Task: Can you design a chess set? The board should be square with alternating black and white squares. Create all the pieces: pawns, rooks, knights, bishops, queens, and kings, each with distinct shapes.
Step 2882:
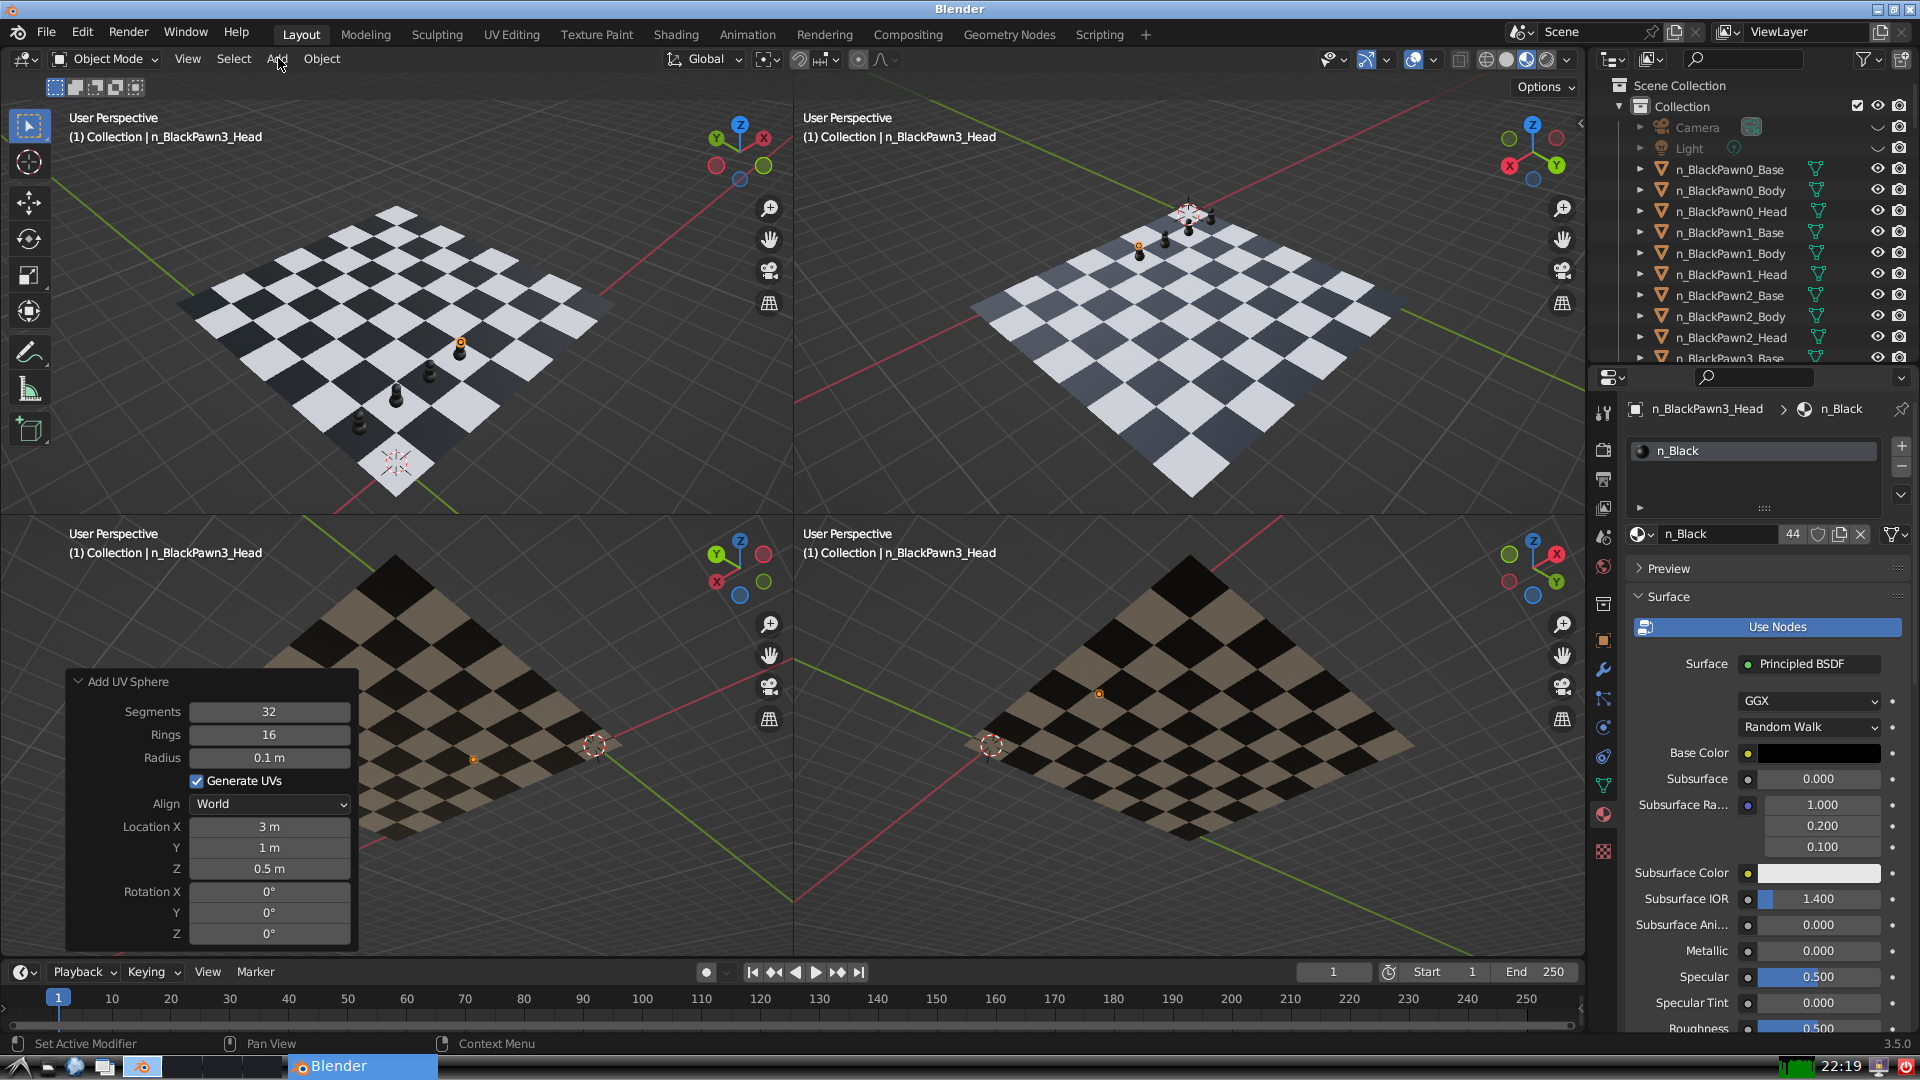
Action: click: no